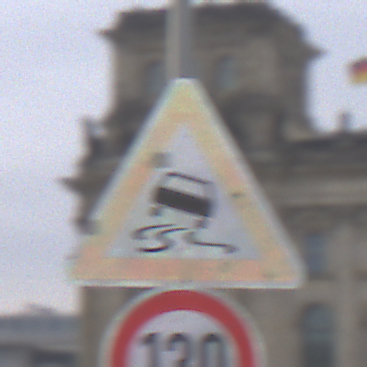
Verkehrszeichen: SchleuderOderRutschgefahr
Zusatzzeichen unten: Geschwindigkeit130
Umgebung: Outdoor, Suburban
Tageszeit: Midday
Wetter: Overcast
Licht: Natural
Jahreszeit: NotSpecified
Kontrast: LowContrast